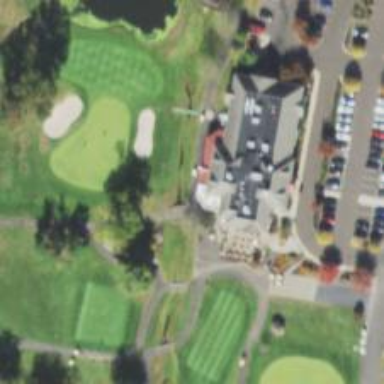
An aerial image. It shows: Path designated for golf carts.